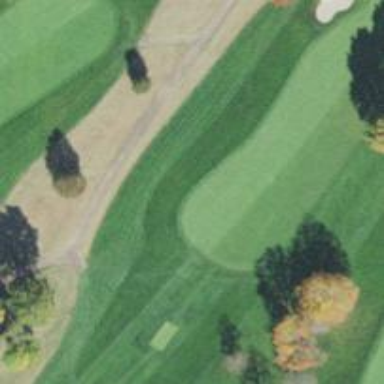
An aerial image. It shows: Path for both roads and golfers.